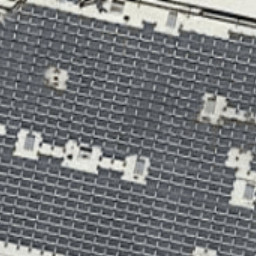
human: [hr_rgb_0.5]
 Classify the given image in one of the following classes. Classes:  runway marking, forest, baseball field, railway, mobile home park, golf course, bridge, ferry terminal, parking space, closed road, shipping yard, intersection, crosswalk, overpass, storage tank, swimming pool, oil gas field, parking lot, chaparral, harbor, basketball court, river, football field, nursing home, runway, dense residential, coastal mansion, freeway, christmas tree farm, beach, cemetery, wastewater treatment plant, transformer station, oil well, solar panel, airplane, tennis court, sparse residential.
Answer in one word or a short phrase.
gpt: solar panel